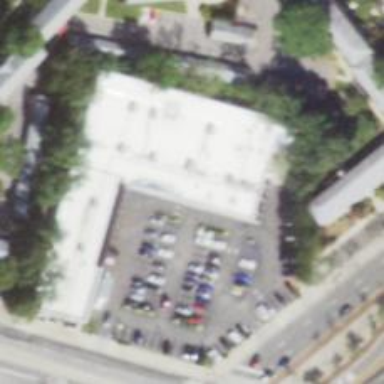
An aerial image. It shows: Fitness center located in leisure land.